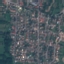
Label: Residential